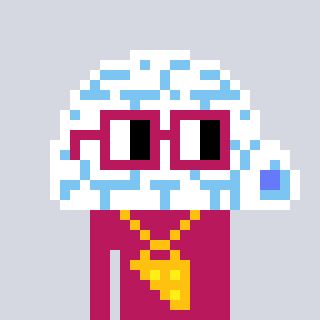
a pixel art character with square dark red glasses, a igloo-shaped head and a darkpink-colored body on a cool background